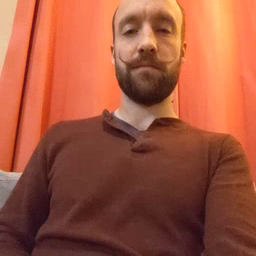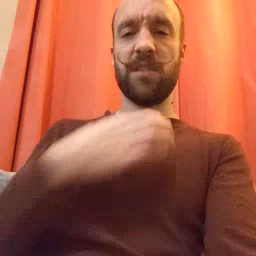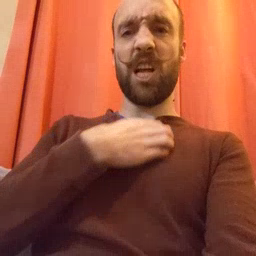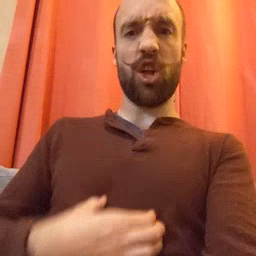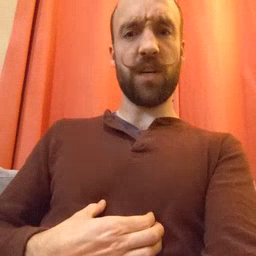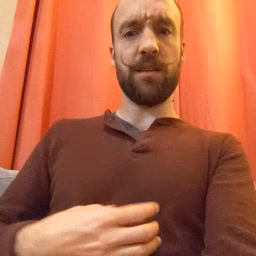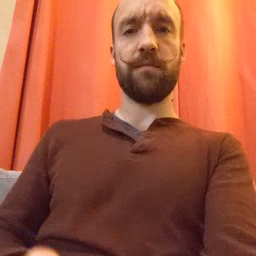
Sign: hungry